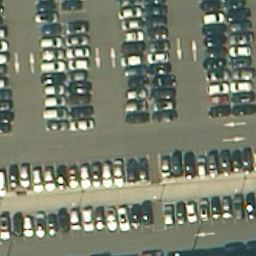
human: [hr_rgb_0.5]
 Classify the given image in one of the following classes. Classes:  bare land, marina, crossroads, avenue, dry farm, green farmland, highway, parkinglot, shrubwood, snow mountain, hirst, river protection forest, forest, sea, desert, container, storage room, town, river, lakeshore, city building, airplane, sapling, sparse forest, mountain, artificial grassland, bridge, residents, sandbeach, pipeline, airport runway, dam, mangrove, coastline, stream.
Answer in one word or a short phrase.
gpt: parkinglot